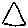
Label: triangle